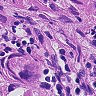
Metastatic tissue present: yes